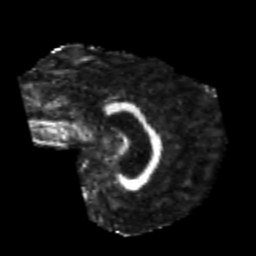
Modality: FA
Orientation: sagittal
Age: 26
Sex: male
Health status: healthy
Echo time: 0.074 s